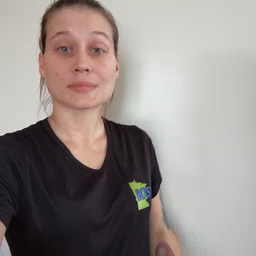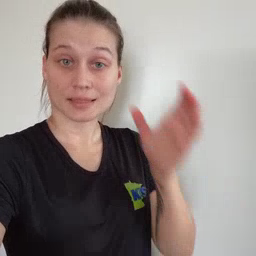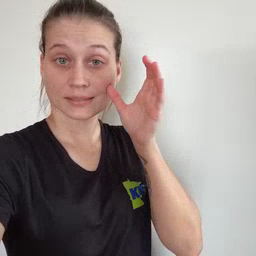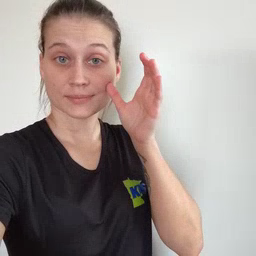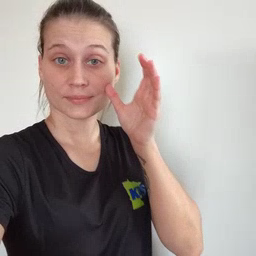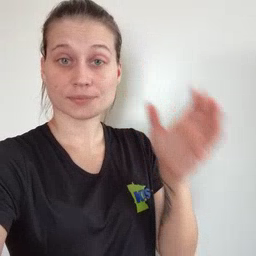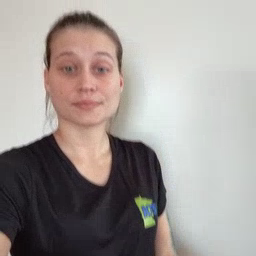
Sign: listen